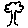
Label: tree